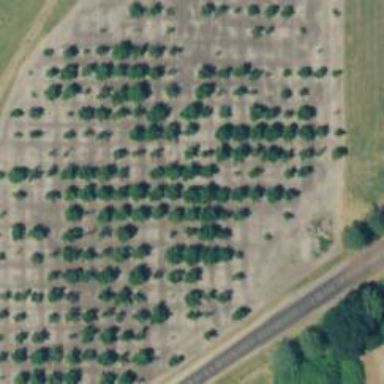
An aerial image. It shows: Orchard.